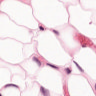
Metastatic tissue present: no